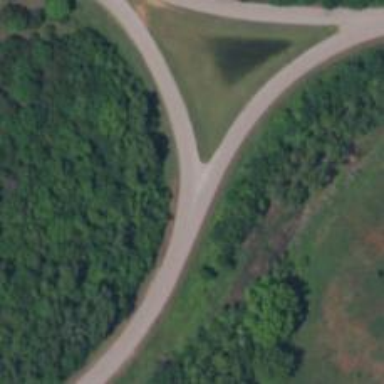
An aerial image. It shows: Unclassified road.